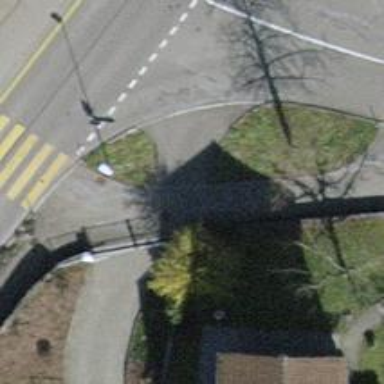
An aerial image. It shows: Gate.